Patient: sex M, age 62
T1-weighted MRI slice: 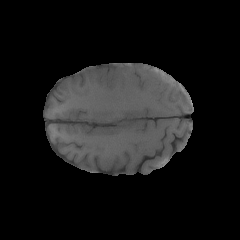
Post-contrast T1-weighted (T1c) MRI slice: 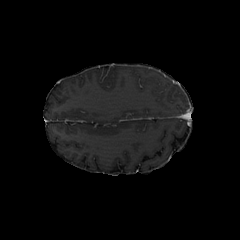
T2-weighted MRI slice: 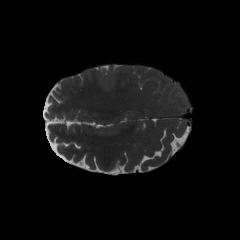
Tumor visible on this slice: no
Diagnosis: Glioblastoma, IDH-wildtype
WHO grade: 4